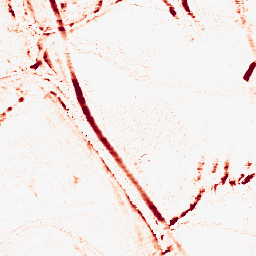
Category: morphological
Decomposition family: morphological_ellipse
Decomposition parameters: operation: opening
width: 5
height: 10
Upsampling method: nearest
Upsampling parameters: scale: 2
Upsampling scale: 2